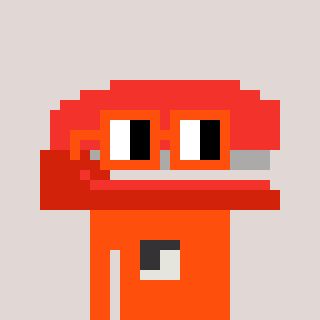
a pixel art character with square orange glasses, a stapler-shaped head and a orange-colored body on a warm background